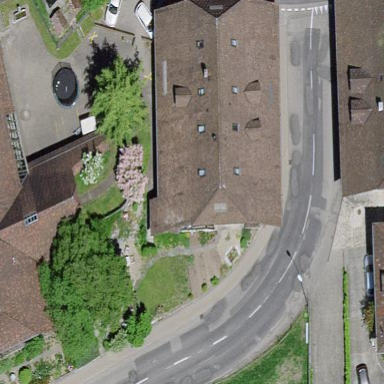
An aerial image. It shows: Residential building with half-hipped roof shape.